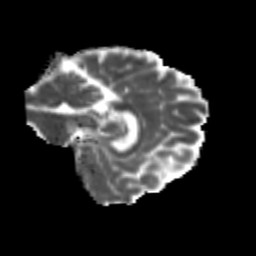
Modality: MD
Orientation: sagittal
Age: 23
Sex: female
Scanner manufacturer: siemens
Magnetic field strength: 3 T
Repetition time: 3.5 s
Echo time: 0.113 s